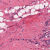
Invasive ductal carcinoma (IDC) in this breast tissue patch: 0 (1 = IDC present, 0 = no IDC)